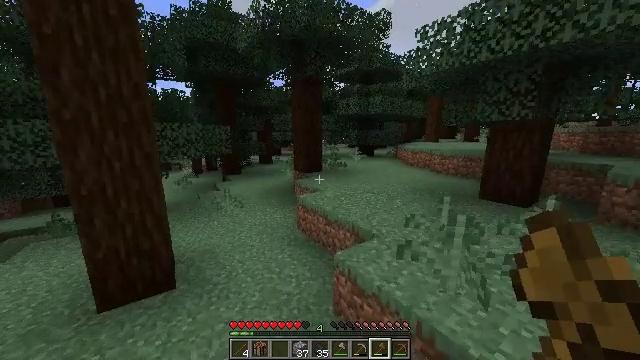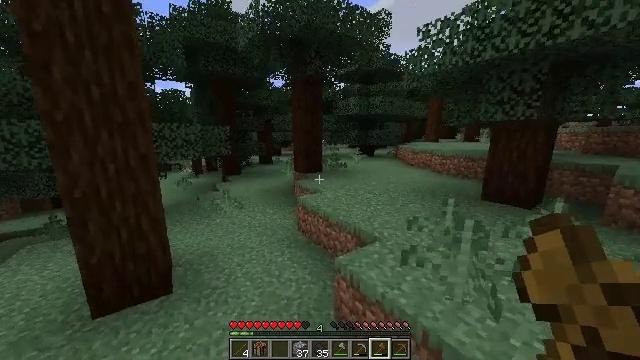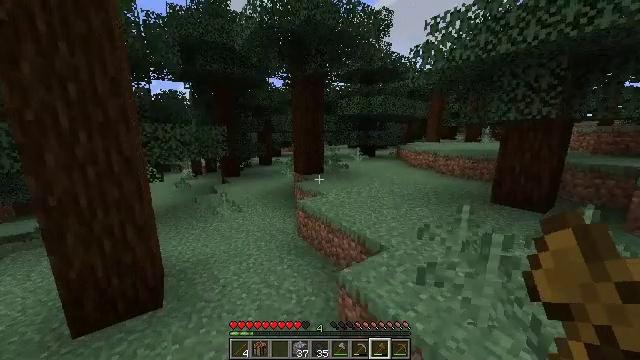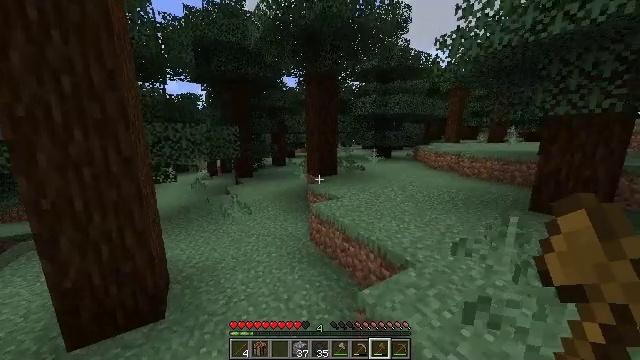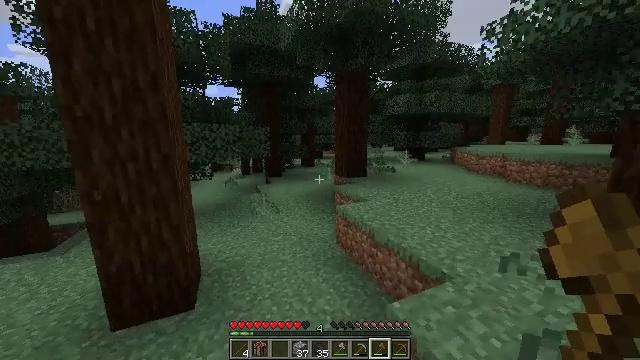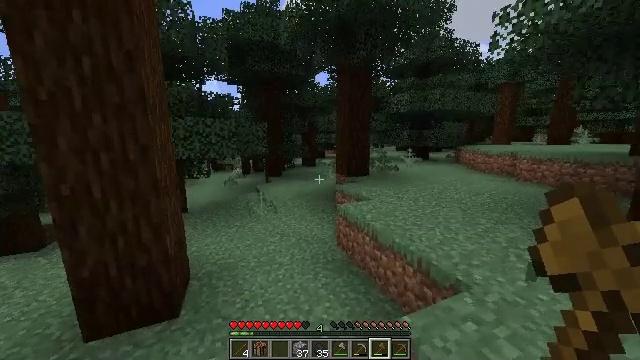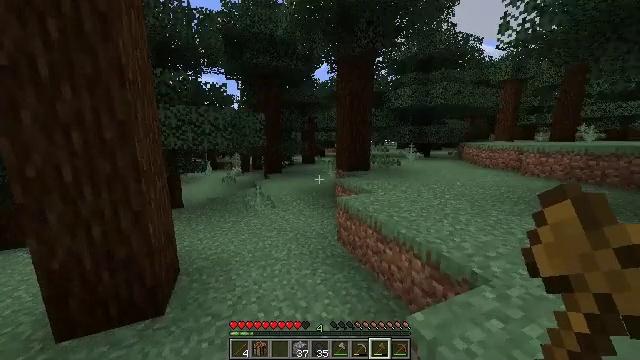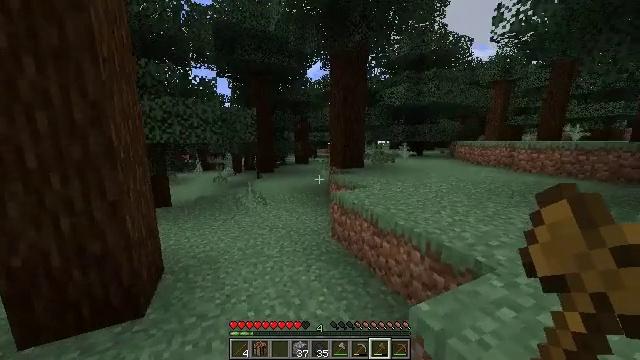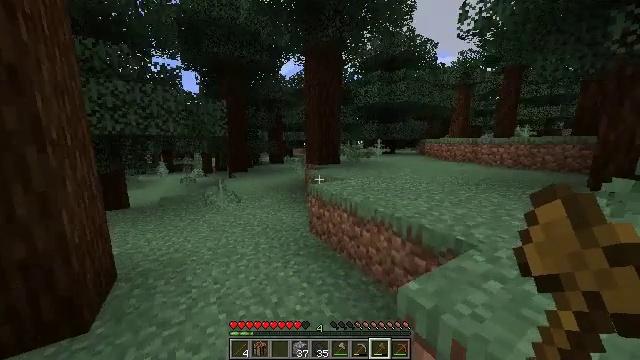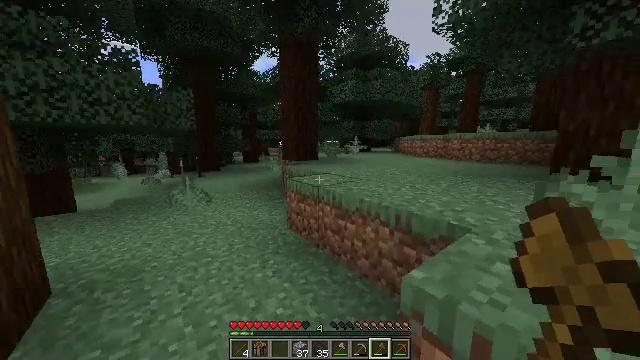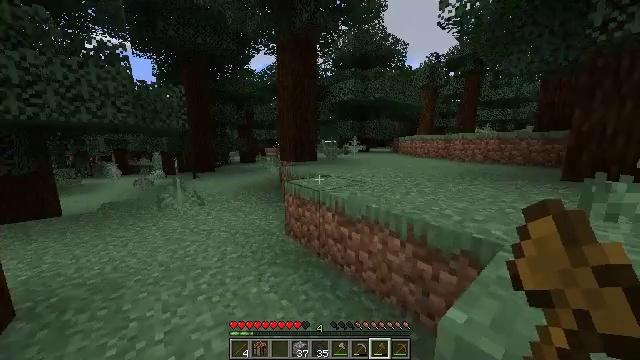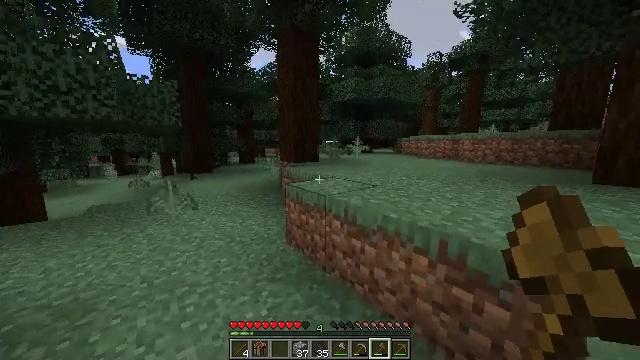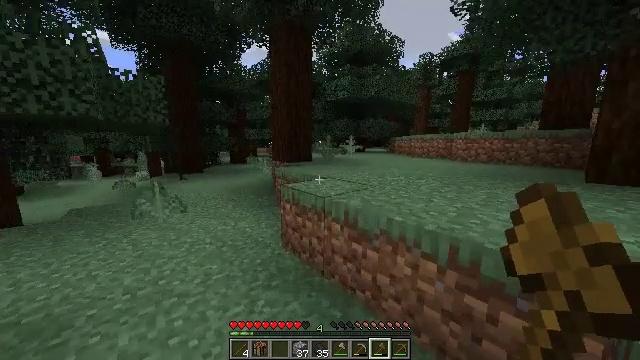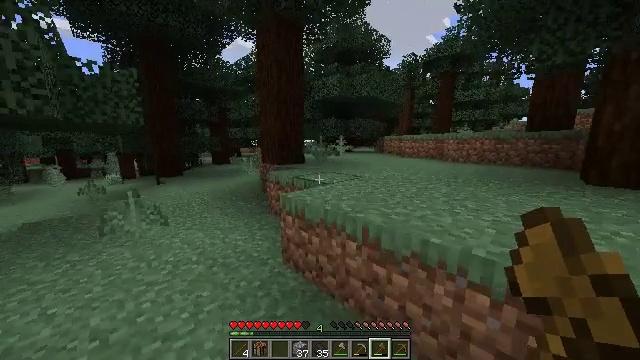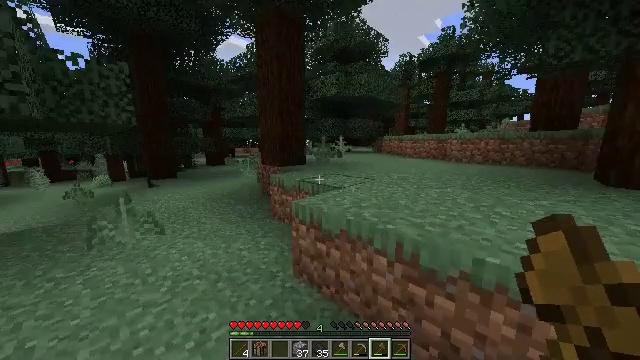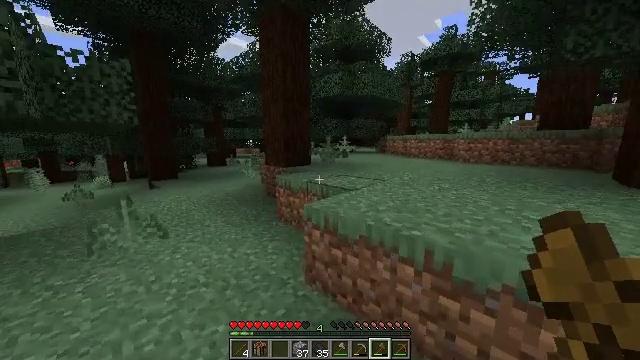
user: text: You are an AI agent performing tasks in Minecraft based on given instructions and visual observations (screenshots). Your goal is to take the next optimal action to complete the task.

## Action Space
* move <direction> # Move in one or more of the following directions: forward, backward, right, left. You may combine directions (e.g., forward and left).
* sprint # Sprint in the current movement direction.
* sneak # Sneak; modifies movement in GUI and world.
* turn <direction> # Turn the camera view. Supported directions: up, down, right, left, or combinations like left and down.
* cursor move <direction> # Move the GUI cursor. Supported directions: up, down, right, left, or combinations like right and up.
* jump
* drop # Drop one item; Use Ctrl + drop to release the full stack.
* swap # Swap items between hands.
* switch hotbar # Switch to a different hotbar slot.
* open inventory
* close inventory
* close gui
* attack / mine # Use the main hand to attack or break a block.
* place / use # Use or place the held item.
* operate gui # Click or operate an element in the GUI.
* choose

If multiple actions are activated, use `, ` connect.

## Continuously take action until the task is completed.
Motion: motion action
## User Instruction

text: Harvest the large fern for decoration.
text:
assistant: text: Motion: move forward
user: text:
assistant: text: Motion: move forward
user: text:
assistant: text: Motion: move forward, turn left
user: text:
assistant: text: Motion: move forward, turn left
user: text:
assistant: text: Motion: move forward
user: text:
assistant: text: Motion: move forward and move left
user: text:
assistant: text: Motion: move forward and move left, turn right
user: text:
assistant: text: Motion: move forward and move left, turn right
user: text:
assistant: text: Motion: move forward, turn right
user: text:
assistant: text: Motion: move forward
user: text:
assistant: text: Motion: move forward and move left
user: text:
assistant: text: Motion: move forward and move left, turn right
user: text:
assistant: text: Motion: move forward and move left, turn right
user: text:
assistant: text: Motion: move forward and move left, turn right
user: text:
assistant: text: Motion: move forward and move left
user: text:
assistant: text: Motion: move forward and move left
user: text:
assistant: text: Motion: move forward and move left
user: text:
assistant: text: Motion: move forward and move left
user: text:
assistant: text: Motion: move forward and move left
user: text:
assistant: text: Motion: move forward and move left
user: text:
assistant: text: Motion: move forward and move left
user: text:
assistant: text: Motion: move forward and move left
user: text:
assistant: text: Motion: move forward and move left
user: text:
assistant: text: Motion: move forward, turn left
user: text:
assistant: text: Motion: move forward, turn left
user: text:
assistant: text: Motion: move forward, turn left
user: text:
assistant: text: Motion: move forward
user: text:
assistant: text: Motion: move forward
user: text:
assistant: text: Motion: move forward
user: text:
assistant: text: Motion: move forward